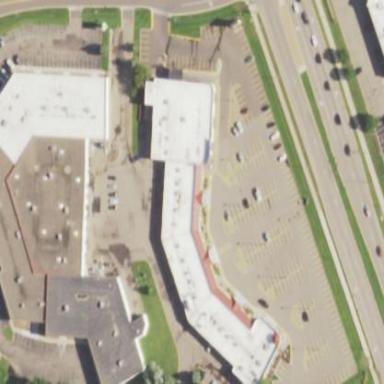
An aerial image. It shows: Commercial area.